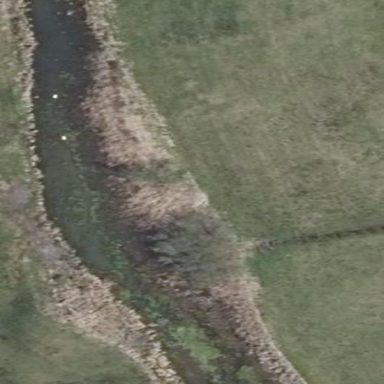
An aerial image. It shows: Oxbow water feature in natural setting.